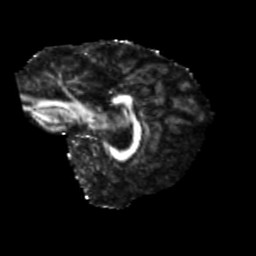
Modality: FA
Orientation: sagittal
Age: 59
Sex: female
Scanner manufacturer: siemens
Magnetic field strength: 3 T
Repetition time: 5.25 s
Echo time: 0.08 s